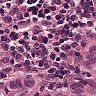
Metastatic tissue present: yes